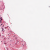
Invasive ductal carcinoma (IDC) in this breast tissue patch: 0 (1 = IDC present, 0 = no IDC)